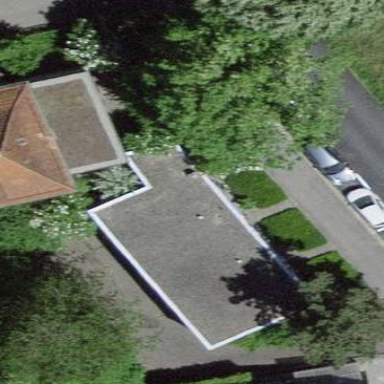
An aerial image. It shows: Garages with flat roofs.